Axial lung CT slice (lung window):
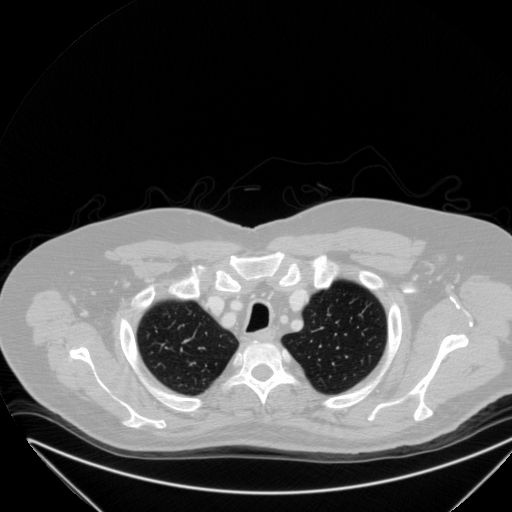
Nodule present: no